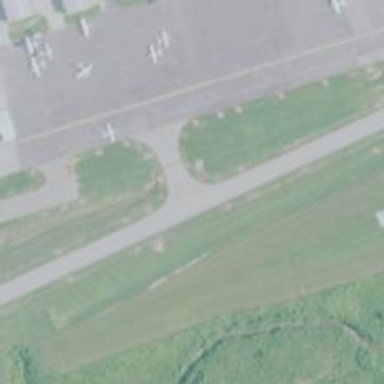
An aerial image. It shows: View of taxiway at the airport.